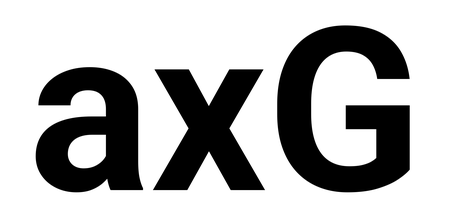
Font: Roboto_Bold